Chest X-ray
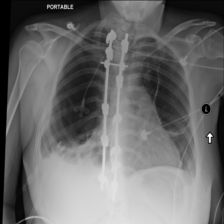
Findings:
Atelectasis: negative
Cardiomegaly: negative
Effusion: negative
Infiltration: negative
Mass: negative
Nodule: negative
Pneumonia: negative
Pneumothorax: negative
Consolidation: negative
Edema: negative
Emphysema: negative
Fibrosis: negative
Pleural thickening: positive
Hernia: negative